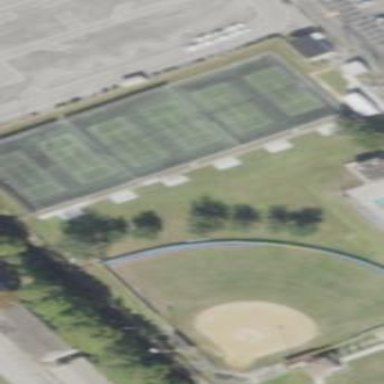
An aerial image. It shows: Tennis court surrounded by fence. It is located on pitch used for leisure land activities.